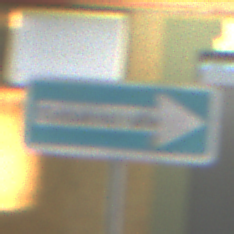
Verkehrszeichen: EinbahnstrasseRechtsweisend
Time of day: MorningAfternoon
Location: Roofed (Special)
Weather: NotSpecified
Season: NotSpecified
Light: Artificial